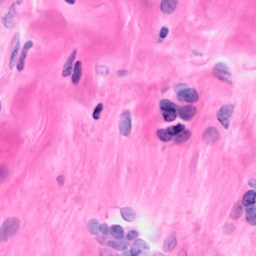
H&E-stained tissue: Breast